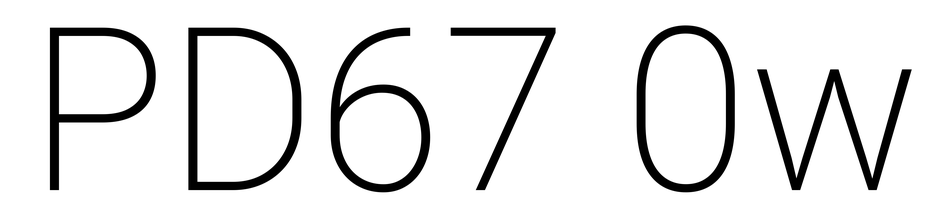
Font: Roboto_ExtraLight